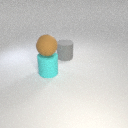
large cyan rubber cylinder below large brown rubber sphere